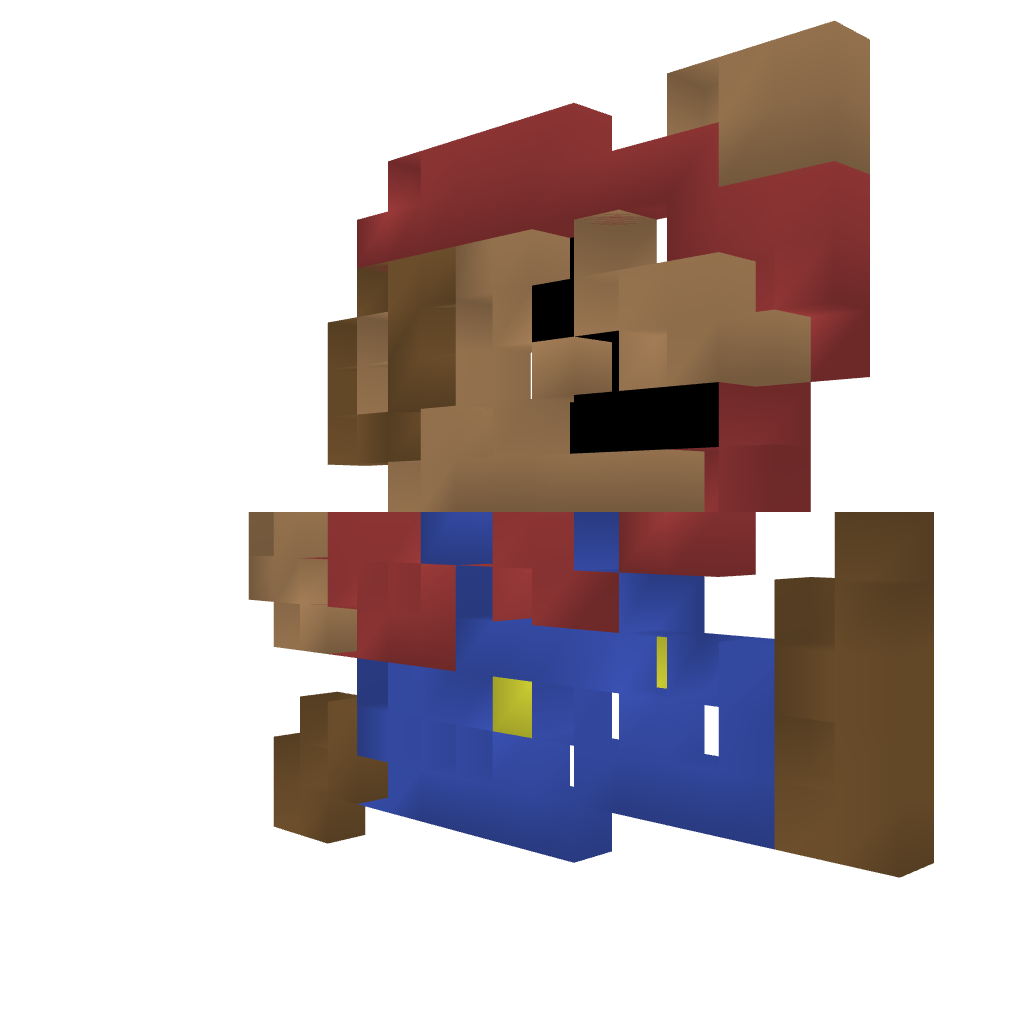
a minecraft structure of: Super Mario 8-Bit Style [Jumping] high quality